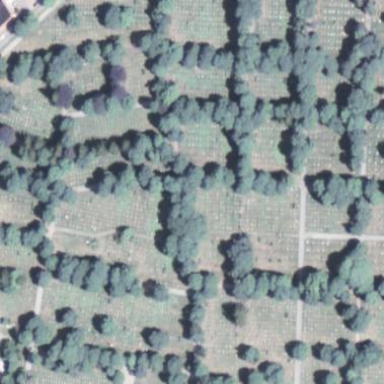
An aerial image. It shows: Cemetery.